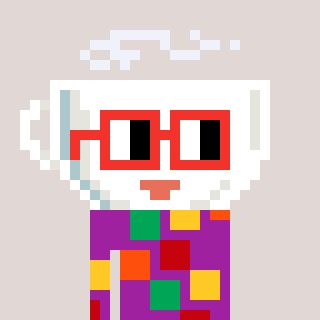
a pixel art character with square red glasses, a mug-shaped head and a magenta-colored body on a warm background